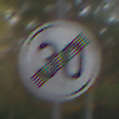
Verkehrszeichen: EndeGeschwindigkeit30
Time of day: Midday
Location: Outdoor (Nature)
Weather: Overcast
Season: Autumn
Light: Natural